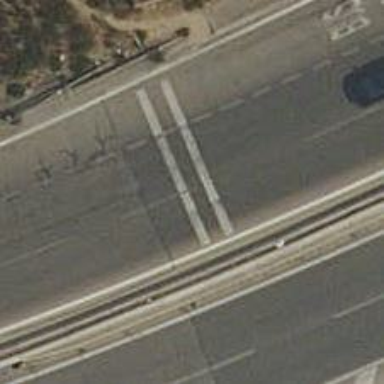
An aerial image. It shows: Rumble strip for traffic calming.